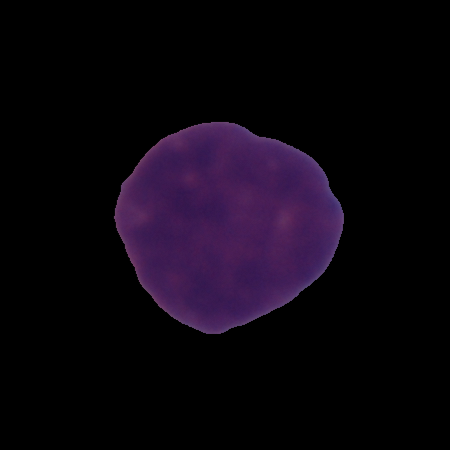
Label: cancer